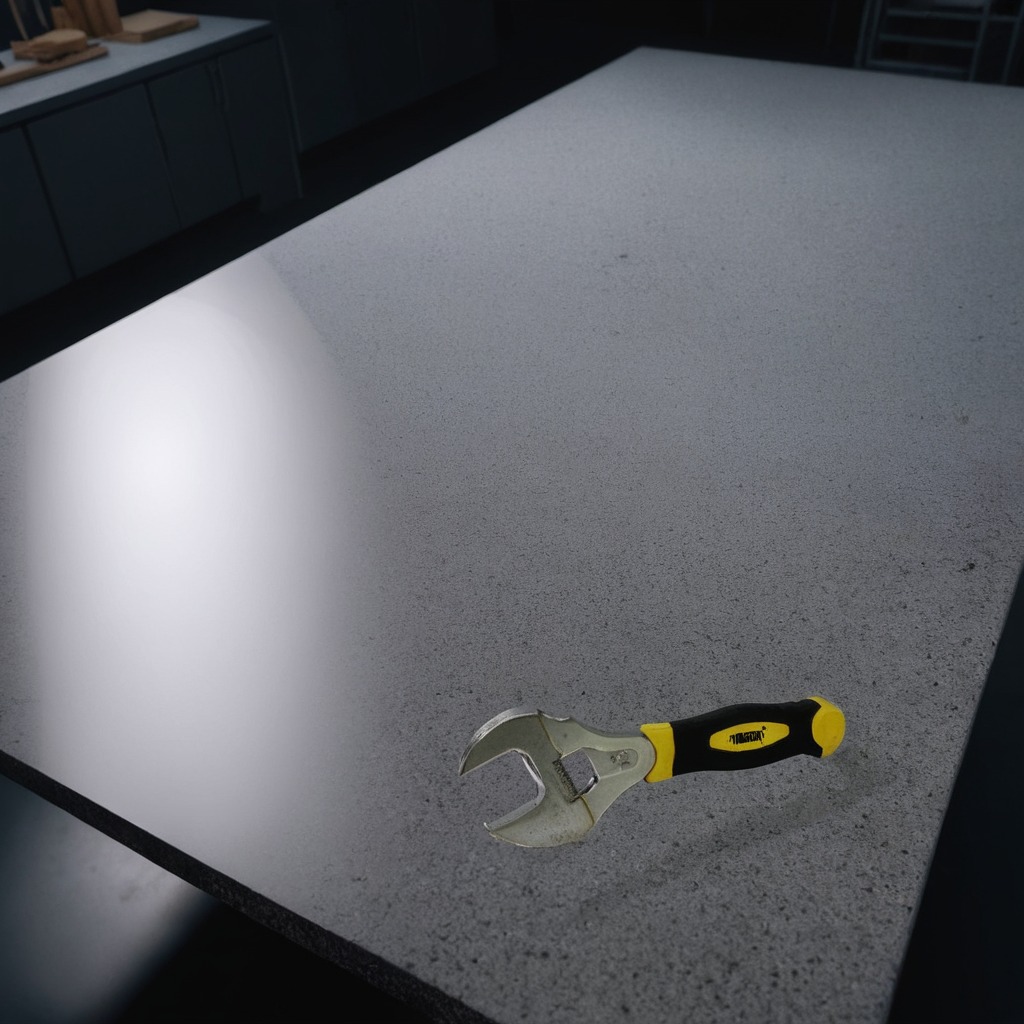
A wrench lying on the clean granite table inside a workshop at night.